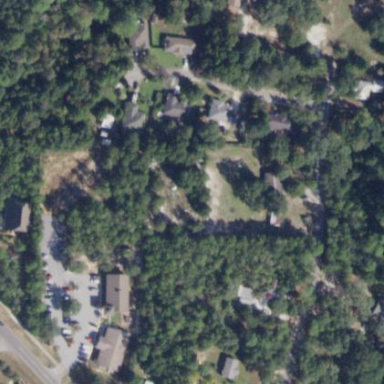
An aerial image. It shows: Residential area composed of single-family homes.